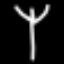
Label: fork